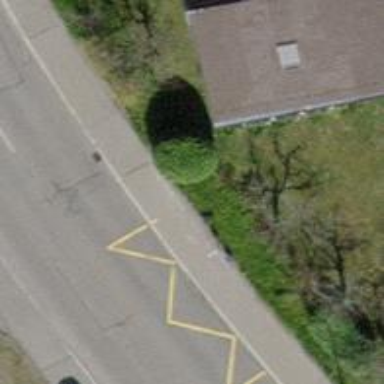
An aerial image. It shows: Bus stop with platform for public transport.